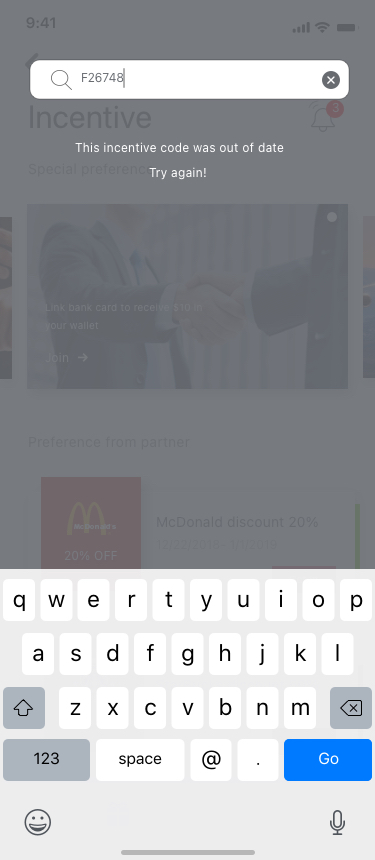
Text in this UI design:
Incentive
3
Join
Link bank card to receive $10 in your wallet
Spex
Special preference
Preference from partner
20% OFF
20% OFF
12/22/2018- 1/1/2019
McDonald discount 20%
Get in
Get in
12/22/2018- 1/1/2019
StarBucks discount 50%
F26748
This incentive code was out of date
Try again!